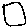
Label: square